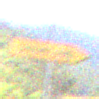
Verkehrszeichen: UmleitungswegweiserRechtsweisend
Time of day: MorningAfternoon
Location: Outdoor (RoadRail)
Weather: PartlyCloudy
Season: NotSpecified
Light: Natural